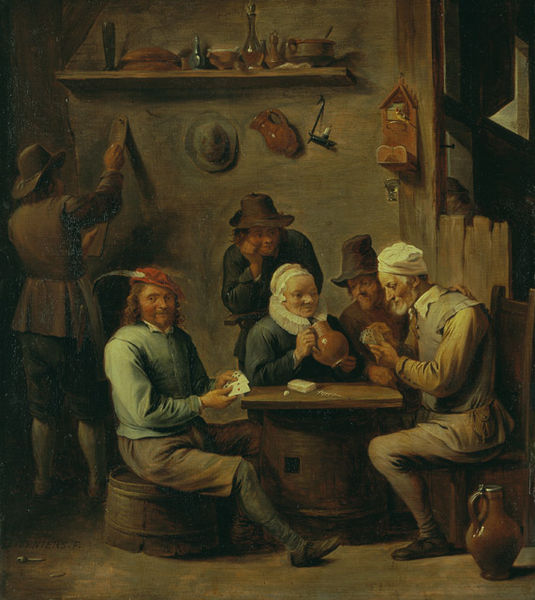
Titel: Kartenspieler im Wirtshaus
Künstler: David d. J. Teniers (Nachahmer)
Standort: Karlsruhe
Institution: Staatliche Kunsthalle Karlsruhe
Schlagwörter: chair, hat, men, oil, people, red, white, women, collar, green, interior, lady, painting, room, sitting, table, wall, woman, yellow, brown, pot, wine, feather, wood, man, light, shadow, bird, hats, beard, shelf, human, basket, art, shoes, legs, bottle, candle, play, dutch, genre, playing, pottery, humans, hanging, jug, pitcher, drink, poor, bar, drinking, bowl, barrel, game, bucket, muted, jar, cards, tavern, pub, card, deck, 17th century, jugs, card game, pewter, jars, drinkers, gambling, butter, poker, elderly man, amusements, huamns, backroom, oldtabern, cardplayers, half barrel, amusment, toold, red hat with a feather, wooden barrel, earthenware pottery, nill, barril, tabern